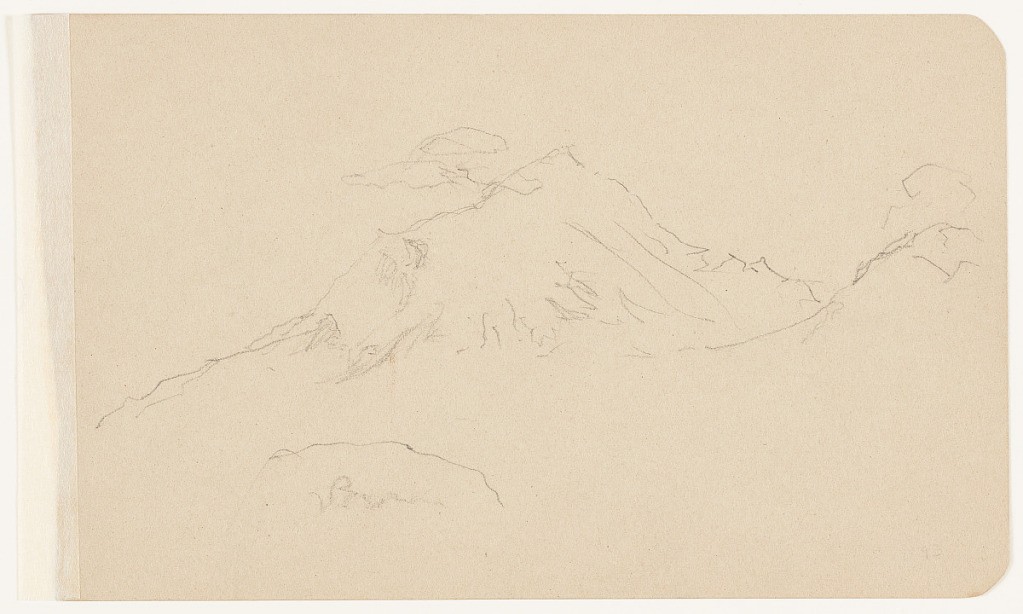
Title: Popocatépetl, Mexico
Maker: Frederic Edwin Church, American, 1826–1900
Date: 1892–93
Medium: Graphite on beige wove paper
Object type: drawing
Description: Landscape sketch showing a view of the volcano known as Popocatépetl in Mexico. In the foreground or middle distance at lower center left, a large rock or a small hill is visible. Dominating the scene at center, the sharp, conical, and snow-capped peak of Popocatépetl is shown with a cloud hanging beside its summit at left. Another rugged mountain is shown beside Popocatépetl at right.